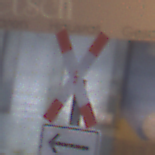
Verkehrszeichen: Andreaskreuz
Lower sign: RichtungsangabeDurchPfeile1
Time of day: Night
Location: Outdoor (Urban)
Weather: Overcast
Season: Winter
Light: Artificial